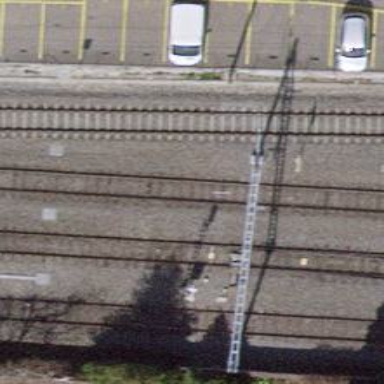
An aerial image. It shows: Railway switch.